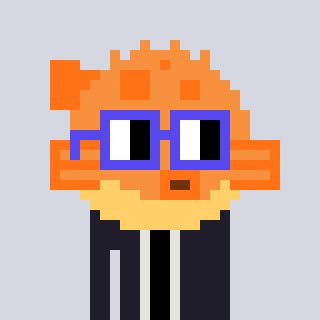
a pixel art character with square blue glasses, a pufferfish-shaped head and a grayscale-colored body on a cool background